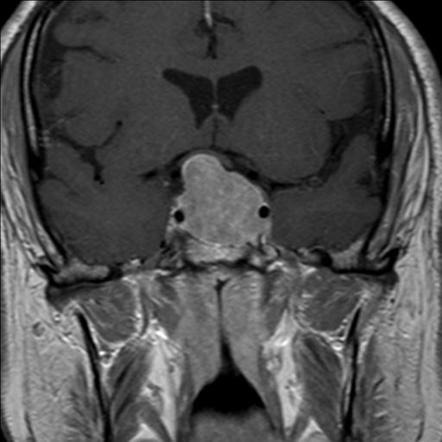
Label: pituitary